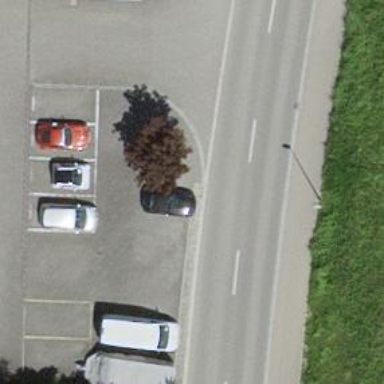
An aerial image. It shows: Secondary road with asphalt surface. There's cycle track on the left side of the road.